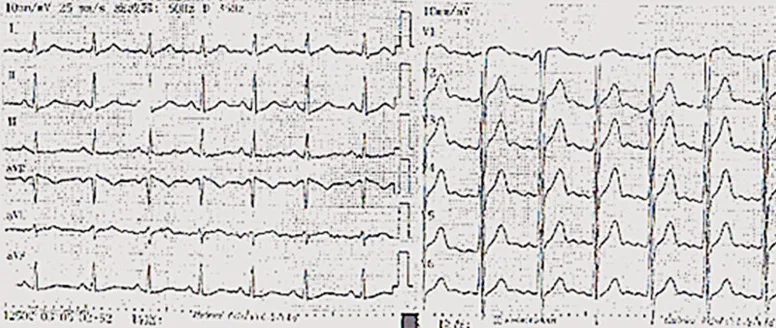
ECG was normal in September 2013.
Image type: electrography (ekg)